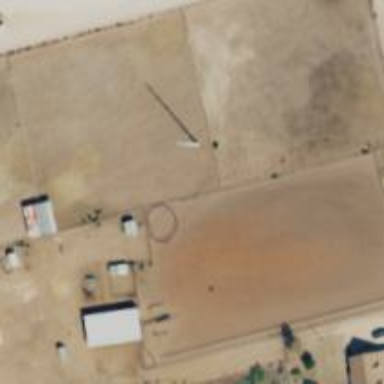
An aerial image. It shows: Power pole.